Question: I need to implement a button and when I click and hold it for 5 seconds, it calls a JavaScript function, and when I release the button it cancels the call. How can I do that?
Something like this:

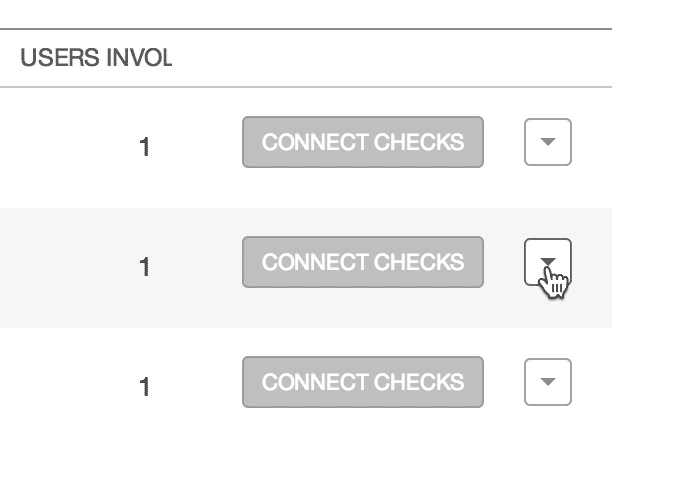
Answer: Here is a jsfiddle that will trigger an alert if you hold the button for 5 seconds but will not call the alert if you release the button before 5 seconds are over.
This is done by setting a timeout when you click down on the button, but clearing the timeout once you release the button.
(uses jquery)
<URL>
'''
<div>
<input id="btnTesting" type="button" value="test" />
</div>
$('#btnTesting').mousedown(function(){
myTimeout = setTimeout(function(){ alert("Hello"); }, 5000);
});
$('#btnTesting').mouseup(function(){
clearTimeout(myTimeout);
});
'''